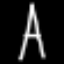
Label: The Eiffel Tower